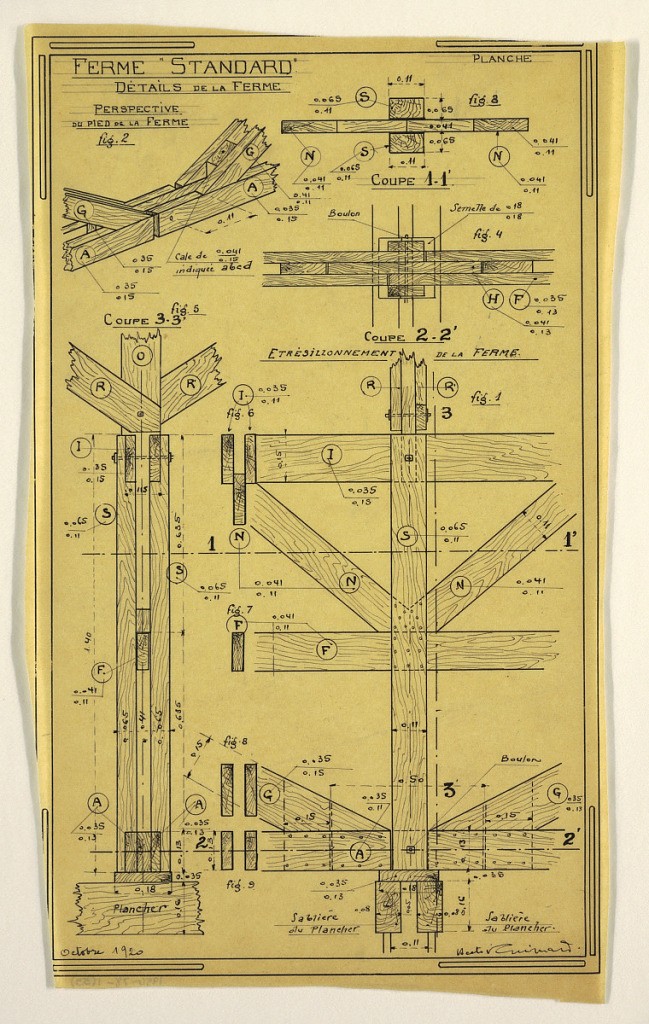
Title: Design for a Mass-Operational House Designed by Hector Guimard, Support Construction
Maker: Hector Guimard, French, 1867–1942
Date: October 1920
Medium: Pen and black ink, graphite on tracing paper
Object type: Drawing
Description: Design for a mass-operational house by Guimard, detailing support construction.